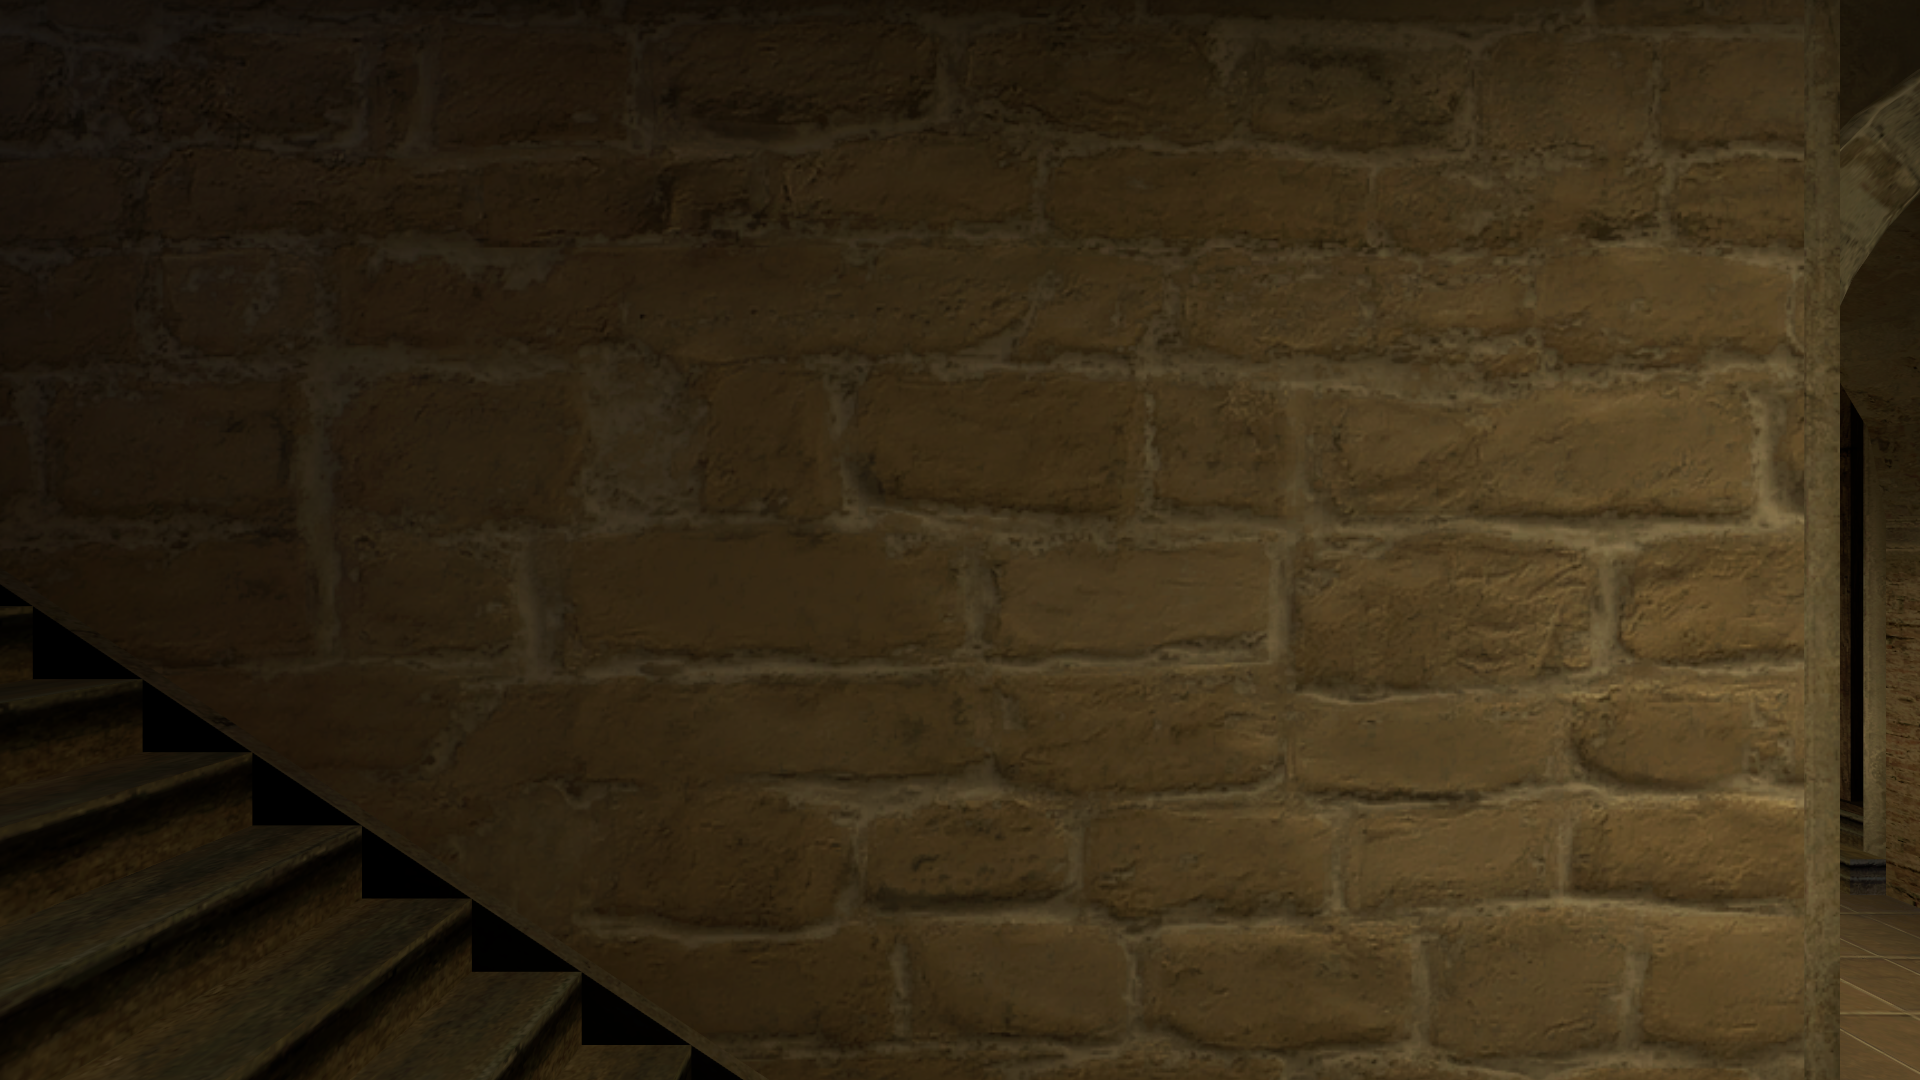
Map: de_mirage